Question: I have an expandablelistview that needs to have custom arrows. I tried setting the groupIndicator to a selector like so:
'''
<ExpandableListView
android:id="@+id/home_drawer_list"
android:layout_width="match_parent"
android:layout_height="match_parent"
android:childDivider="@android:color/transparent"
android:divider="@android:color/transparent"
android:dividerHeight="0dp"
android:groupIndicator="@drawable/expandable_list_view_selector" />
<selector xmlns:android="http://schemas.android.com/apk/res/android">
<item android:drawable="@drawable/arrow_down" android:state_expanded="true" />
<item android:drawable="@drawable/arrow_right" />
</selector>
'''
However, for some reason this is distorting the dimensions of the arrows, see below:

Any idea why they're being distorted, and how to fix it?
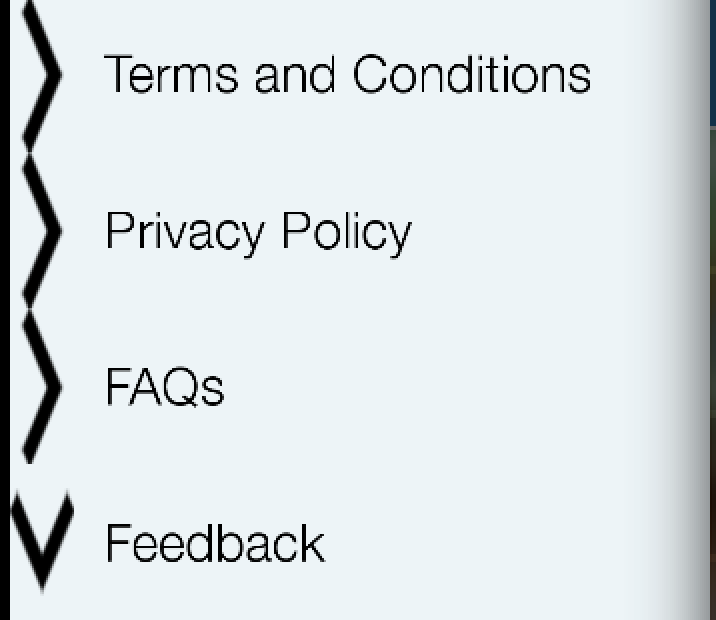
Answer: It turns out that the issue was that I was setting padding on the TextView in the group header, which was then distorting the image. I found the whole default group header and custom indicator to be extremely cumbersome to work with, you can't really customize the row at all without distorting the image, so I ended up using a custom view for the group header instead.
Set the ExpandableListView's groupIndicator to @null:
'''
<ExpandableListView
android:layout_width="match_parent"
android:layout_height="match_parent"
android:groupIndicator="@null" />
'''
Add a custom group header, in my case ListViewGroupHeader.axml:
'''
<?xml version="1.0" encoding="utf-8"?>
<RelativeLayout xmlns:android="http://schemas.android.com/apk/res/android"
android:layout_width="match_parent"
android:layout_height="match_parent"
android:padding="@dimen/padding">
<ImageView
android:id="@+id/group_header_arrow"
android:src="@drawable/arrow_right"
android:layout_centerVertical="true"
android:layout_width="wrap_content"
android:layout_height="wrap_content"
android:paddingRight="10dp" />
<TextView
android:id="@+id/group_header_title"
android:layout_toRightOf="@+id/group_header_arrow"
android:layout_width="wrap_content"
android:layout_height="wrap_content"
android:layout_gravity="center"
android:textColor="@color/black"
android:textAppearance="?android:attr/textAppearanceMedium"
android:layout_centerVertical="true" />
</RelativeLayout>
'''
Set the custom layout in your adapter's GetGroupView method, keying off of the isExpanded property for which image to show:
'''
var layoutInflater = (LayoutInflater)ApplicationContext.Activity.GetSystemService (Context.LayoutInflaterService);
var view = layoutInflater.Inflate(Resource.Layout.ListViewGroupHeader, null);
var arrowImageView = view.FindViewById<ImageView> (Resource.Id.group_header_arrow);
var titleTextView = view.FindViewById<TextView> (Resource.Id.group_header_title);
arrowImageView.SetImageResource (isExpanded ? Resource.Drawable.arrow_down : Resource.Drawable.arrow_right);
titleTextView.Text = title;
if (isExpanded && colorExpandedBlue) {
arrowImageView.SetImageResource (Resource.Drawable.arrow_down_blue);
titleTextView.SetTextColor (ApplicationContext.Activity.Resources.GetColor (Resource.Color.standard_blue));
}
return view;
'''